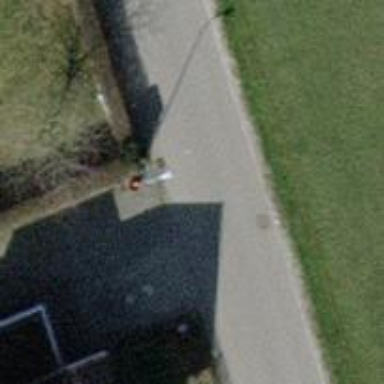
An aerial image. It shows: Hedge barrier.